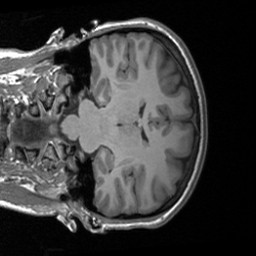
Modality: T1w
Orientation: coronal
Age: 24
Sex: female
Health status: healthy
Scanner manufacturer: siemens
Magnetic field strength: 3 T
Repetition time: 1.9 s
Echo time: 0.00226 s